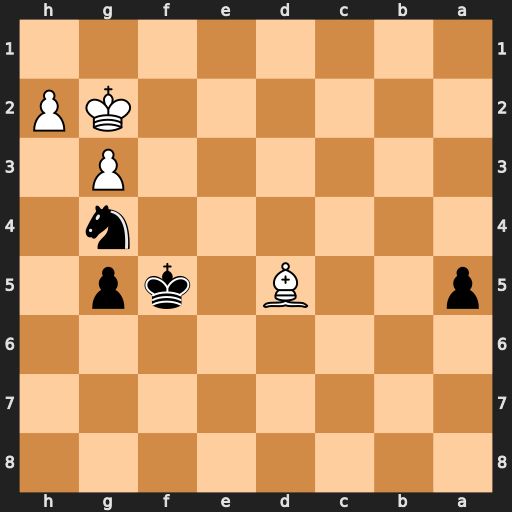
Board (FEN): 8/8/8/p2B1kp1/6n1/6P1/6KP/8
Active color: b
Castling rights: -
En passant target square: -
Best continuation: Ne3+ Kf2 Nxd5